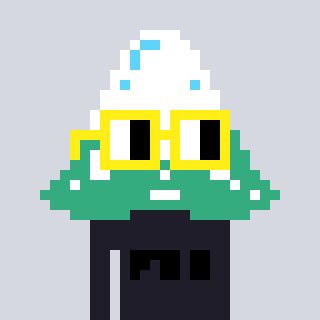
a pixel art character with square yellow glasses, a snowy mountain-shaped head and a grayscale-colored body on a cool background